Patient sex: M
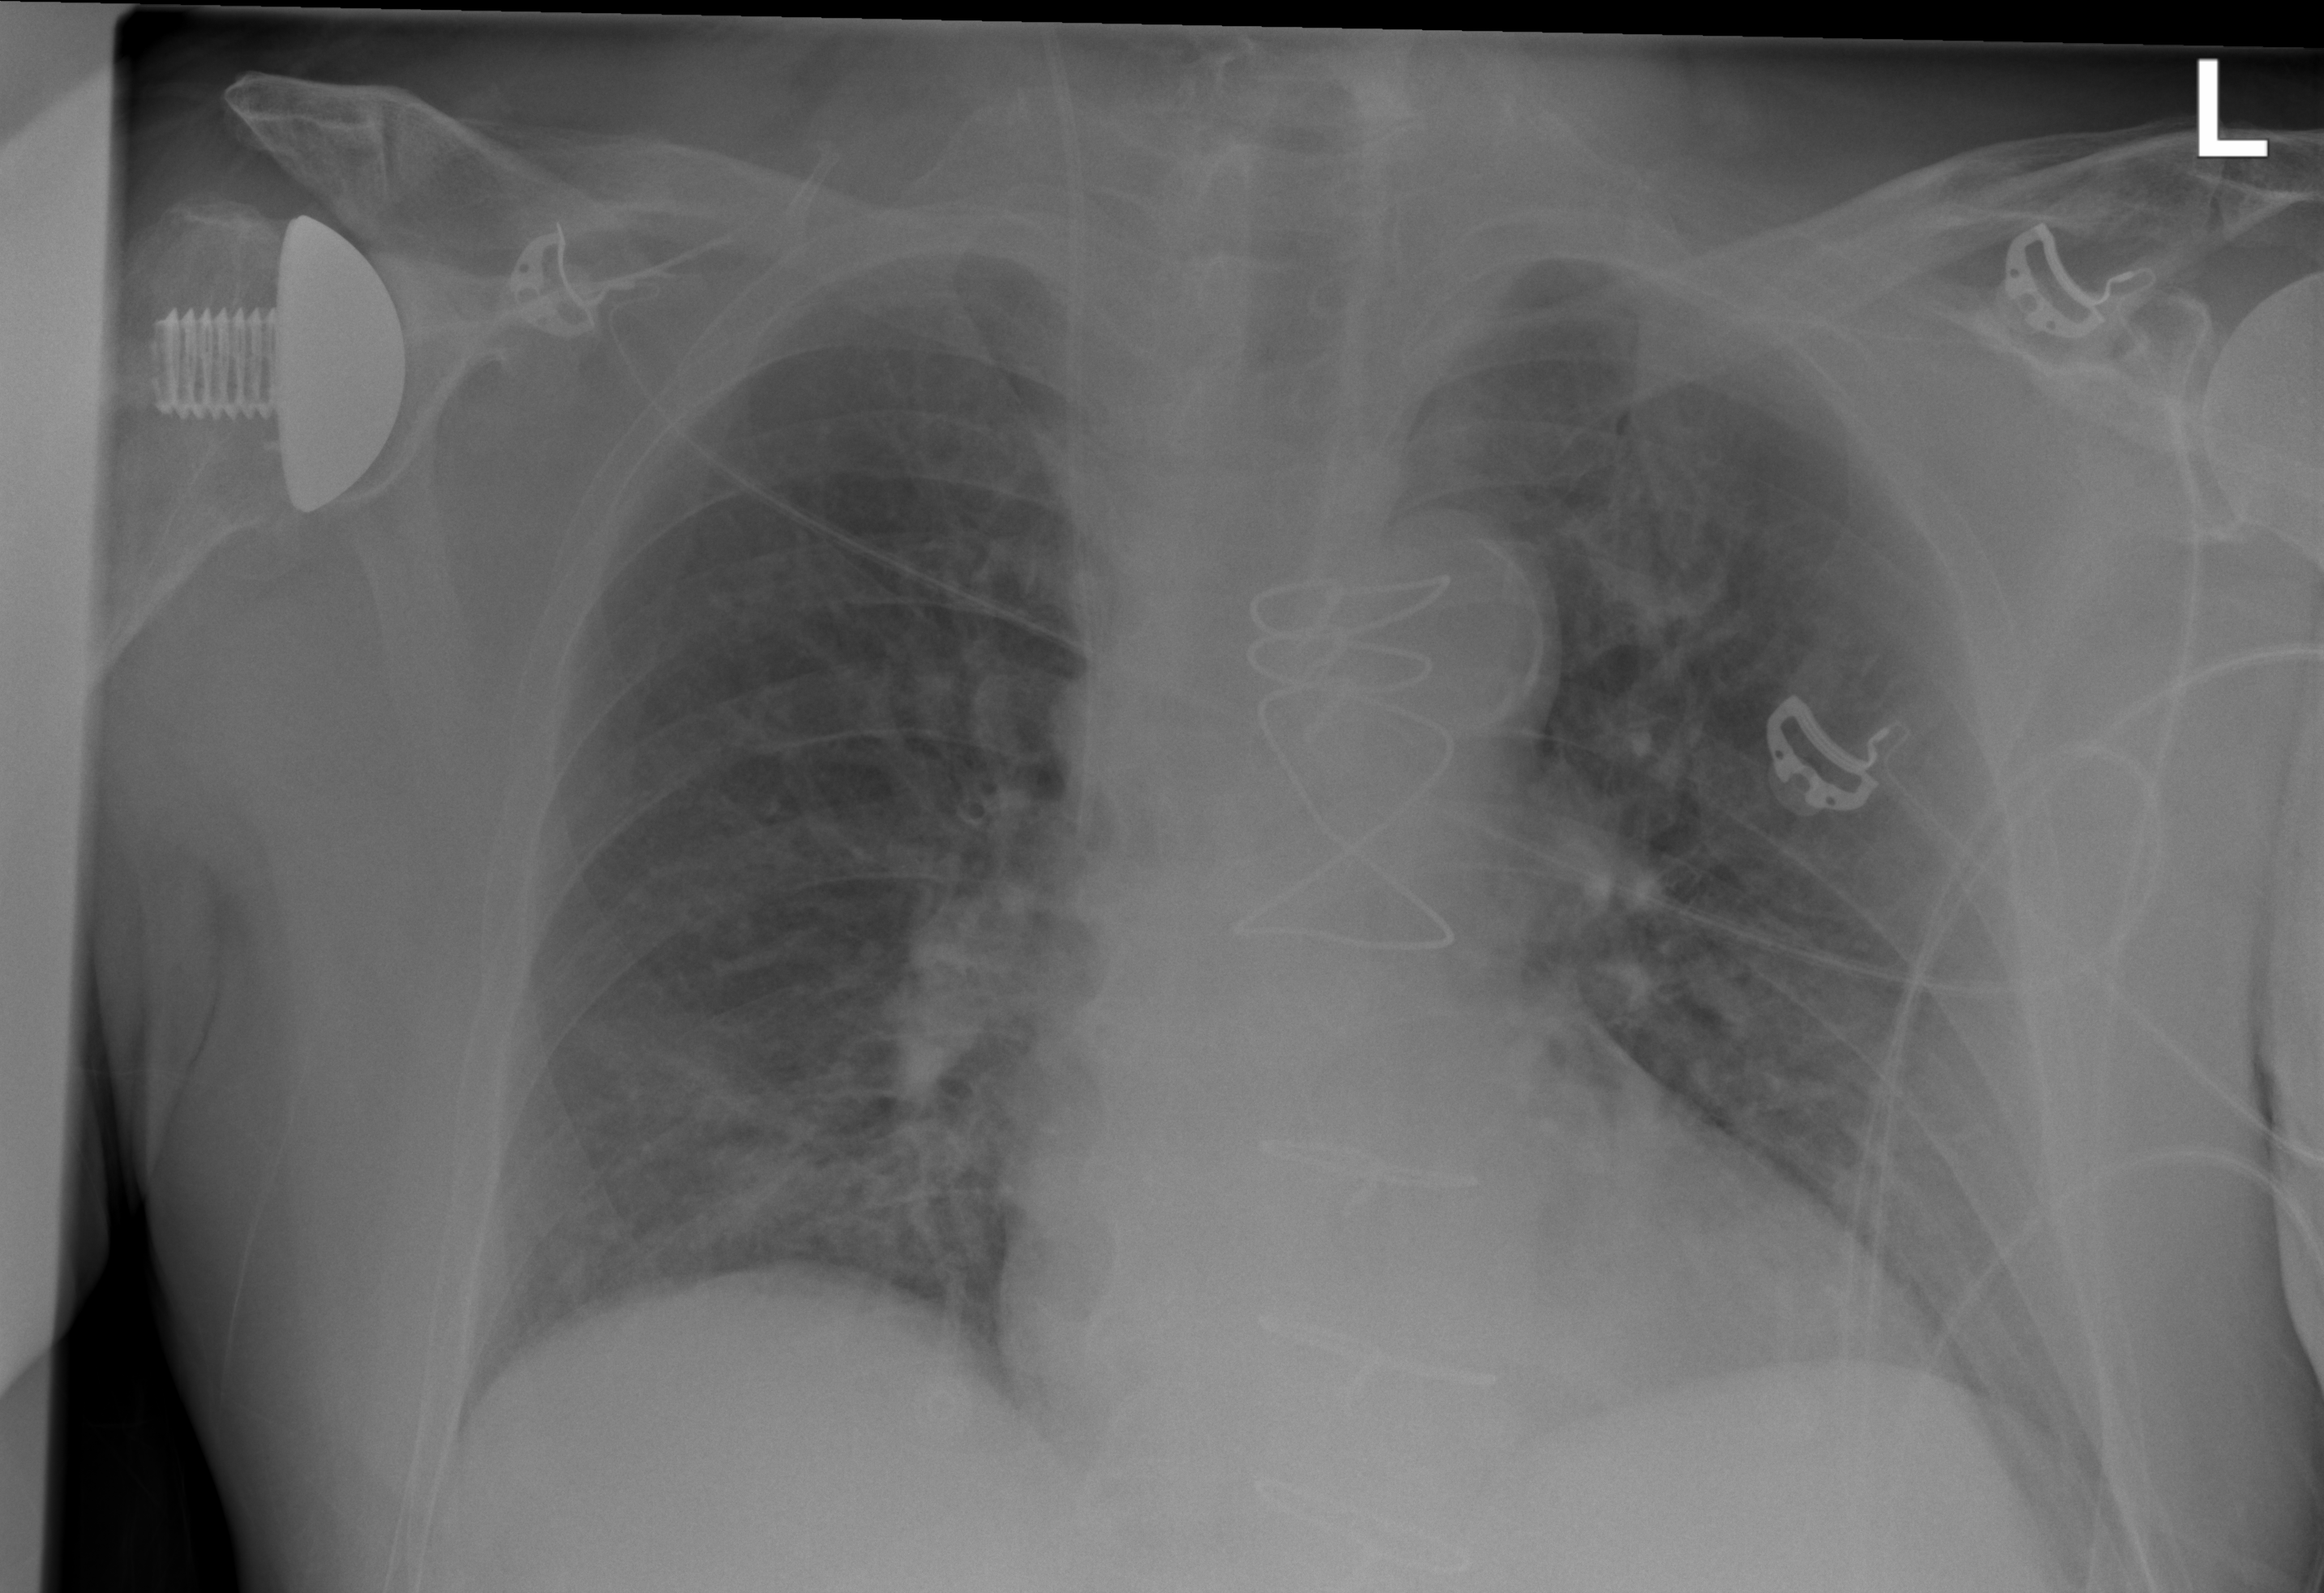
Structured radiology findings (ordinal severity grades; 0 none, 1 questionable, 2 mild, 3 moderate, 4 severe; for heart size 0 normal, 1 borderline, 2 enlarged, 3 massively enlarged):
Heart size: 1
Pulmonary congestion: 1
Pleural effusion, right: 0
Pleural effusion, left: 0
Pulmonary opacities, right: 2
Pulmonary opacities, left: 0
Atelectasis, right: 1
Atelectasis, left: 0